Field crop: maize
Growth stage: 2
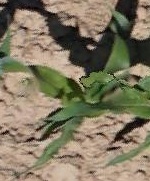
Species: maize